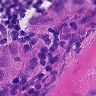
Metastatic tissue present: yes